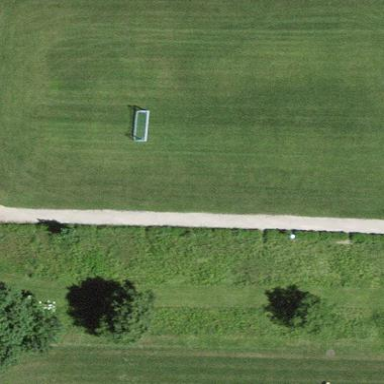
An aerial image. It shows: Multi-sport pitch with grass surface for leisure land activities.